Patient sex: F
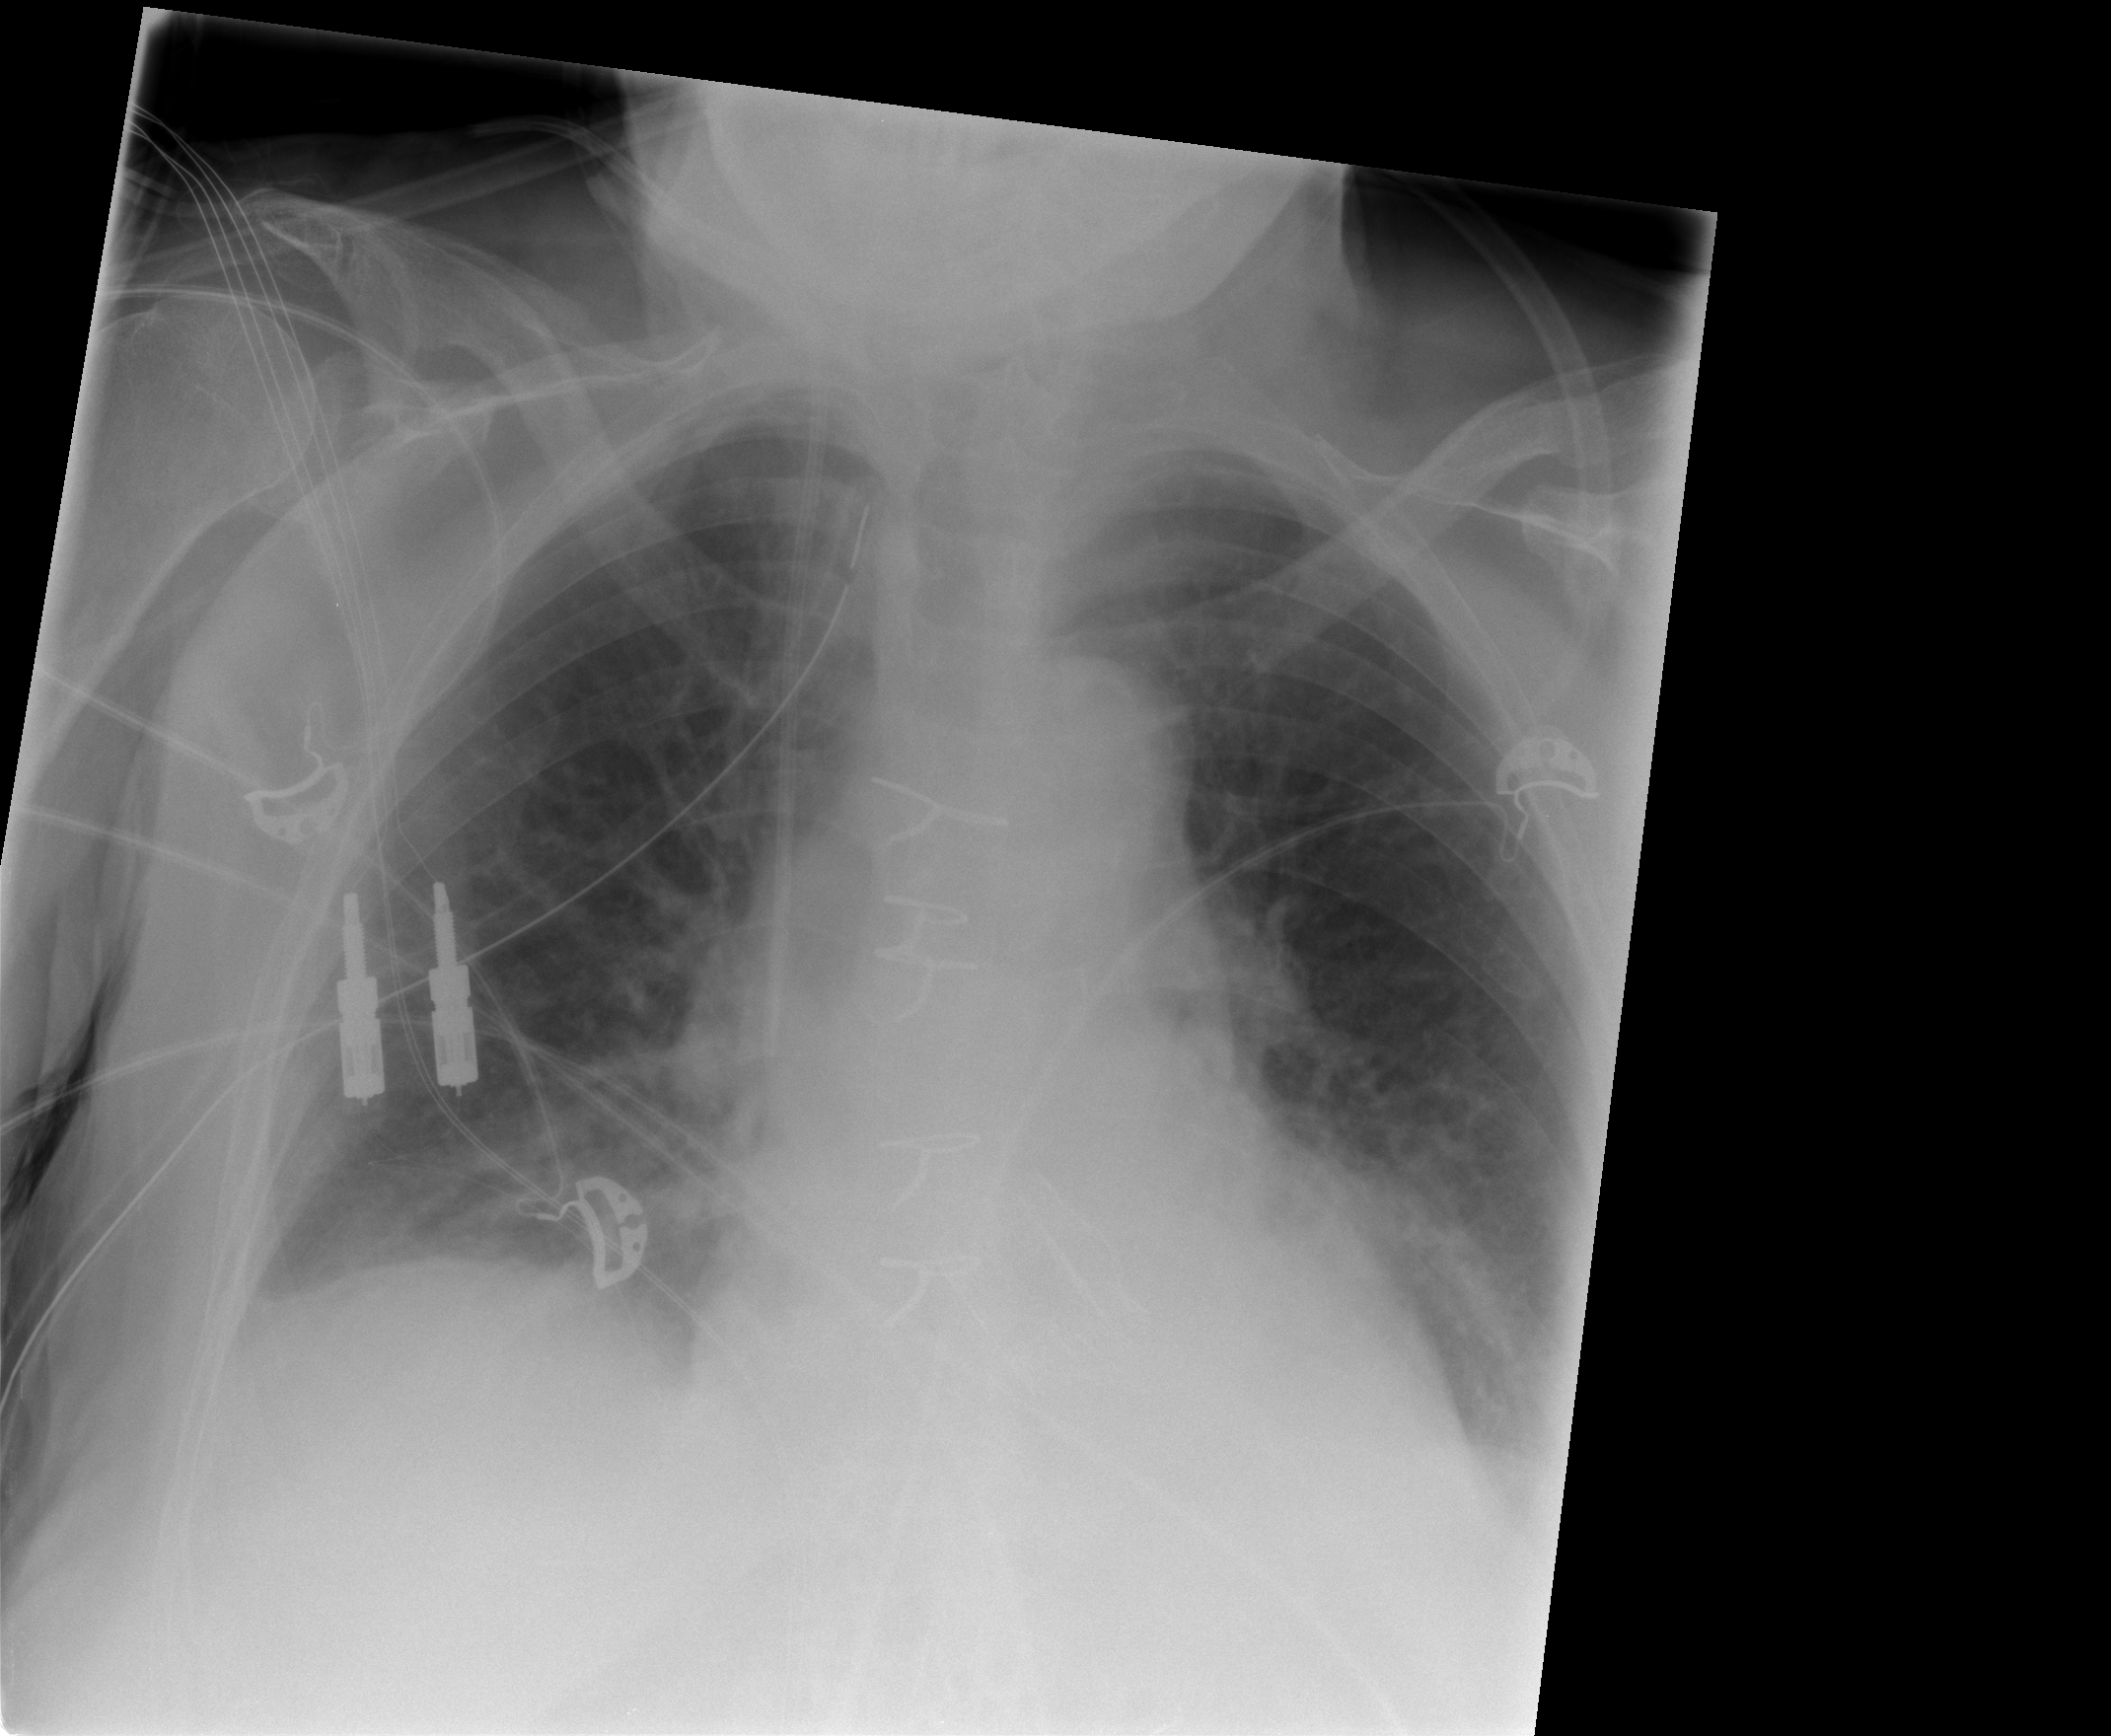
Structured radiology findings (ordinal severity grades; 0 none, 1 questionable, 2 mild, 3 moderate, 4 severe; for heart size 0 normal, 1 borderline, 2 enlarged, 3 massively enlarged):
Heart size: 2
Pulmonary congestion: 2
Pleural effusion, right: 2
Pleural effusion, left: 2
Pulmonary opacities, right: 0
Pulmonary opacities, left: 0
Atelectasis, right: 2
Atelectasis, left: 2